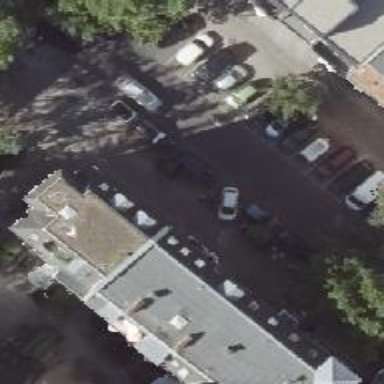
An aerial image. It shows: Unique apartment building with double saltbox roof shape.